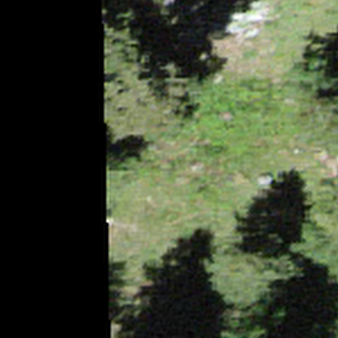
Label: other